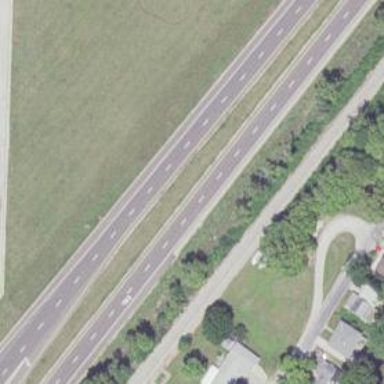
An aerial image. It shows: Primary highway.